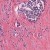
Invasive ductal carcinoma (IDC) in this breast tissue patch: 1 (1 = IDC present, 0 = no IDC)